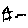
Label: house